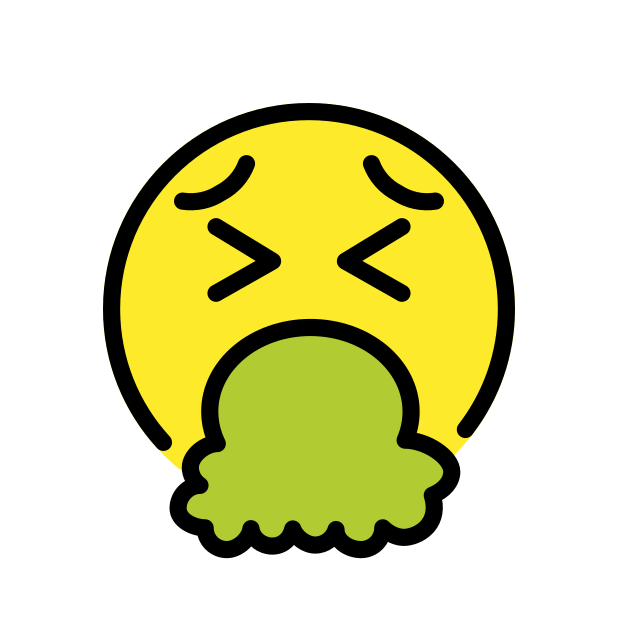
face vomiting